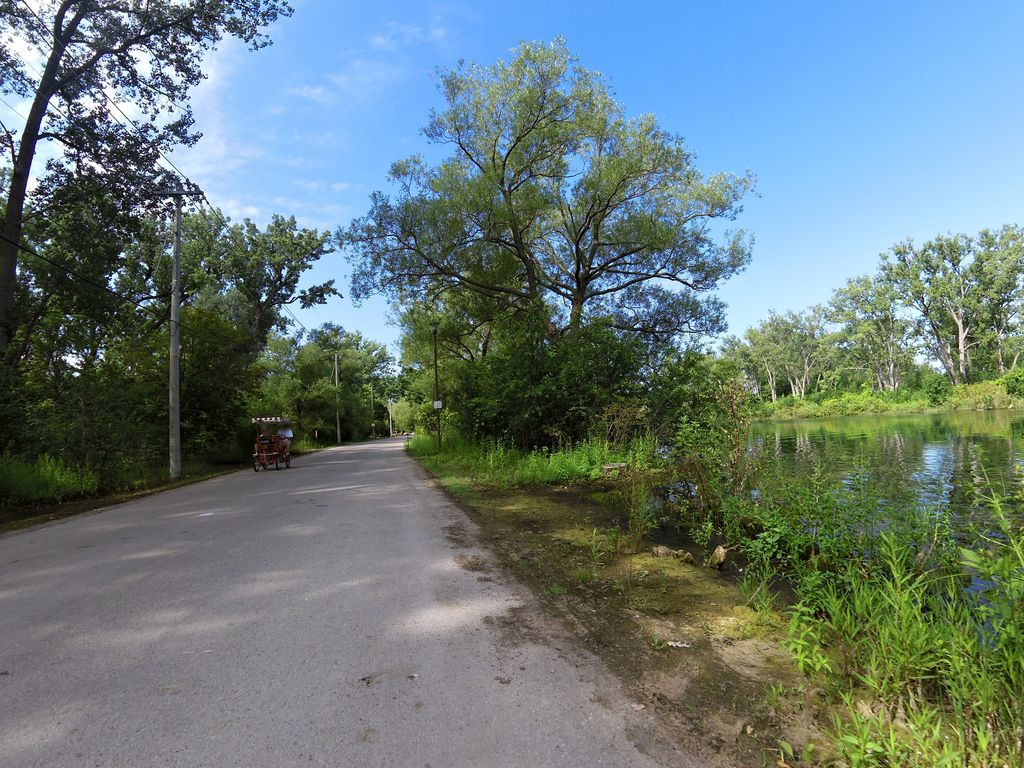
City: toronto